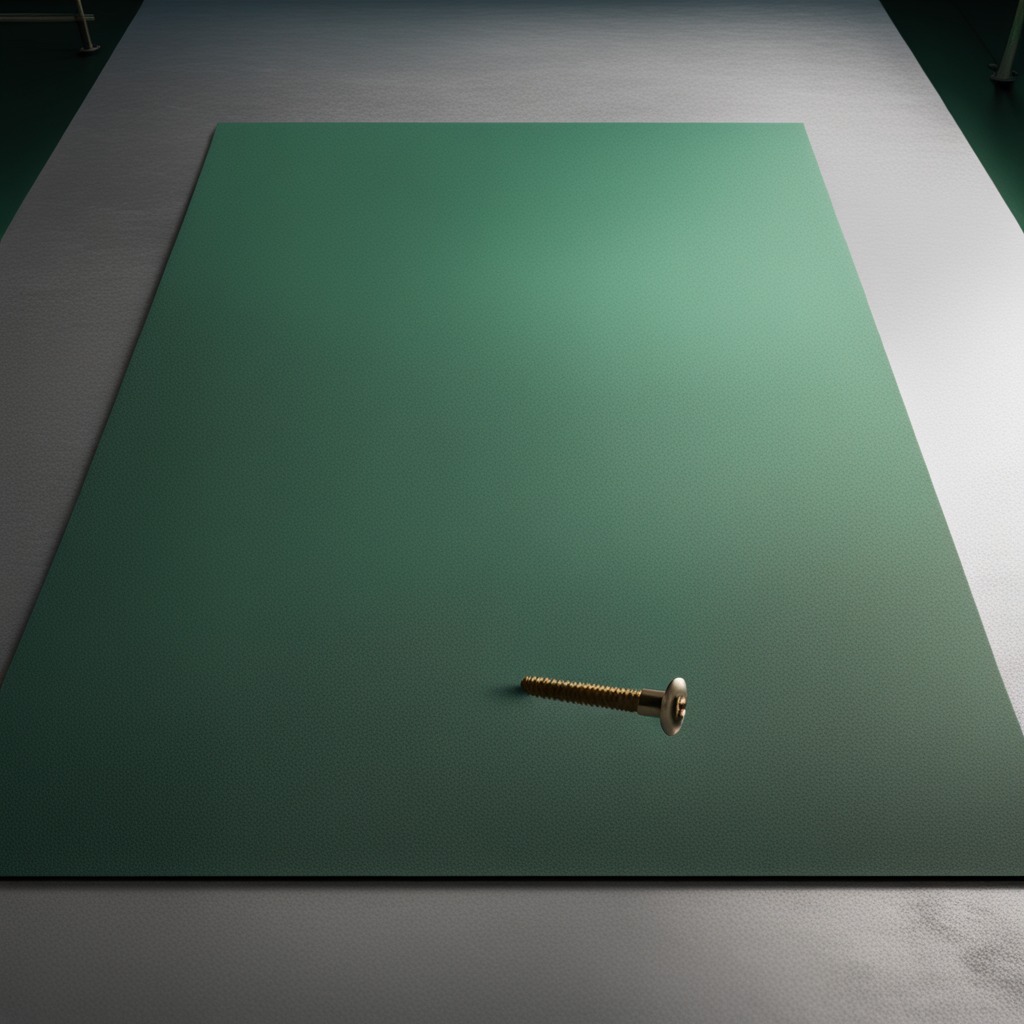
A metal screw lying on the clean granite tabletop covered with a green rubber mat inside a workshop under bright overhead lighting crisp shadows high clarity worn but beneath the mat